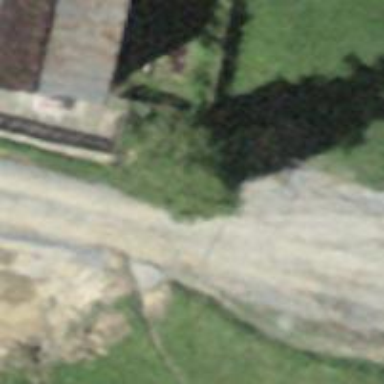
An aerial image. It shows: Guidepost in small hamlet.